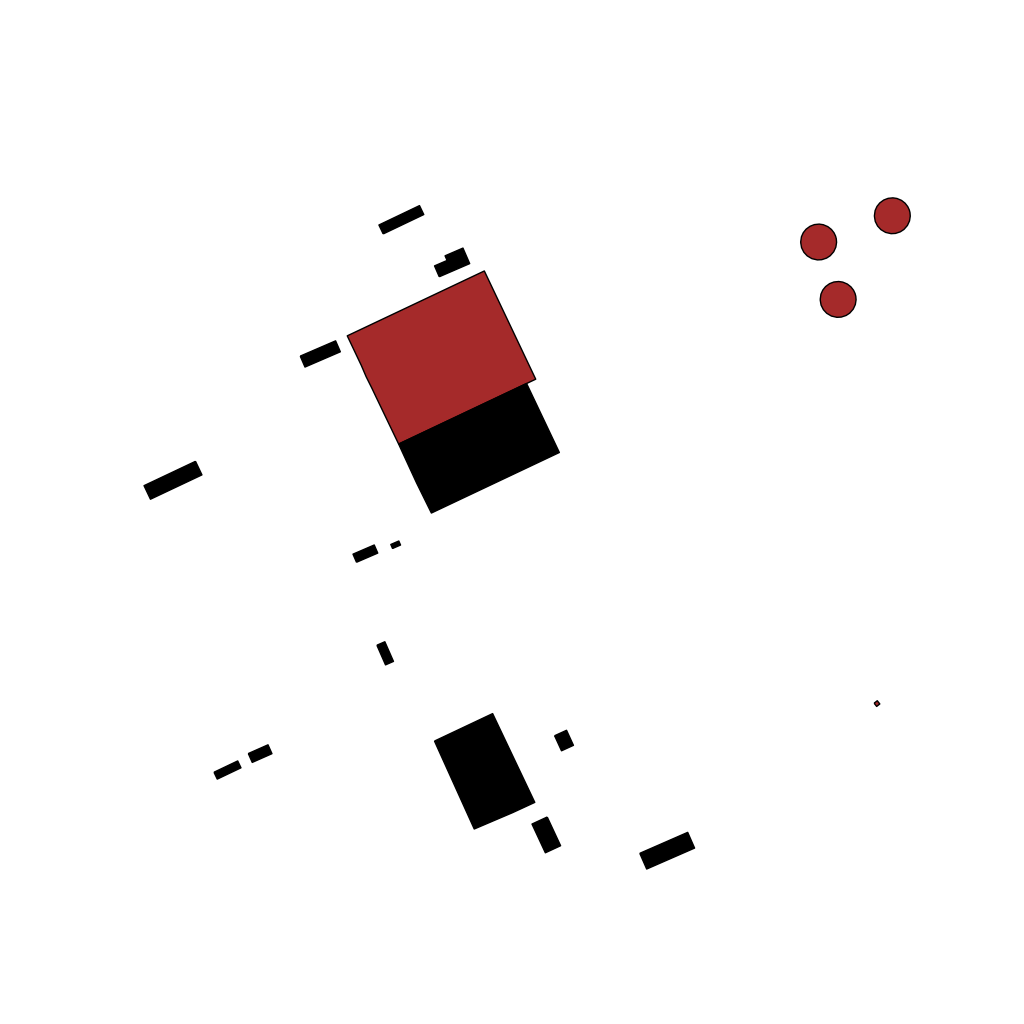
Tags: overhead vector_map, industrial, recreation, special, individual_rise, low_rise, density_1, Building, Facility, 1.0 km²